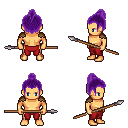
a pixel art fantasy rpg character, male body template, human, tanned skin, leather shoulder armor, red pants, purple short topknot hairstyle, spear, four views (front, back, left, right), 2x2 character sprite sheet, small pixel art, hard edges, no anti-aliasing